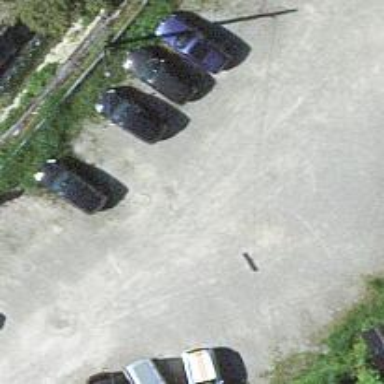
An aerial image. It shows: Parking aisle designated as service road.